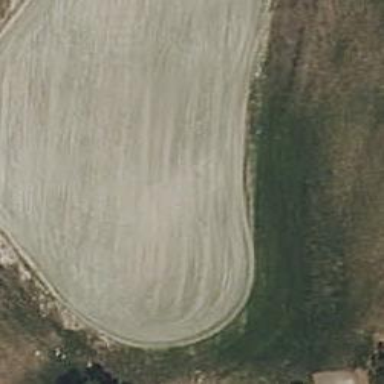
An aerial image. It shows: Golf green.